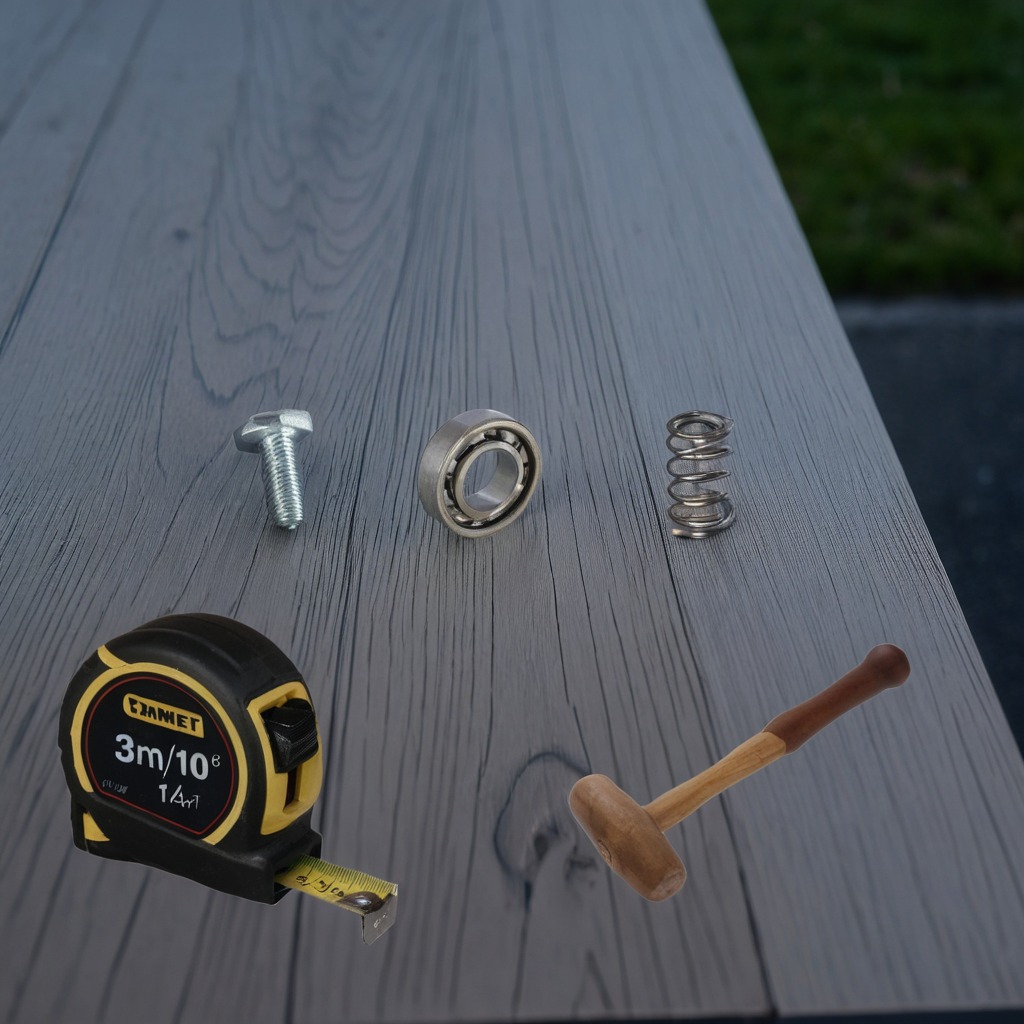
A ball bearing, measuring tape, hammer, machine screw, and coiled metal spring are lying on the table.